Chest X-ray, AP view. Patient: 55 years old, sex F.
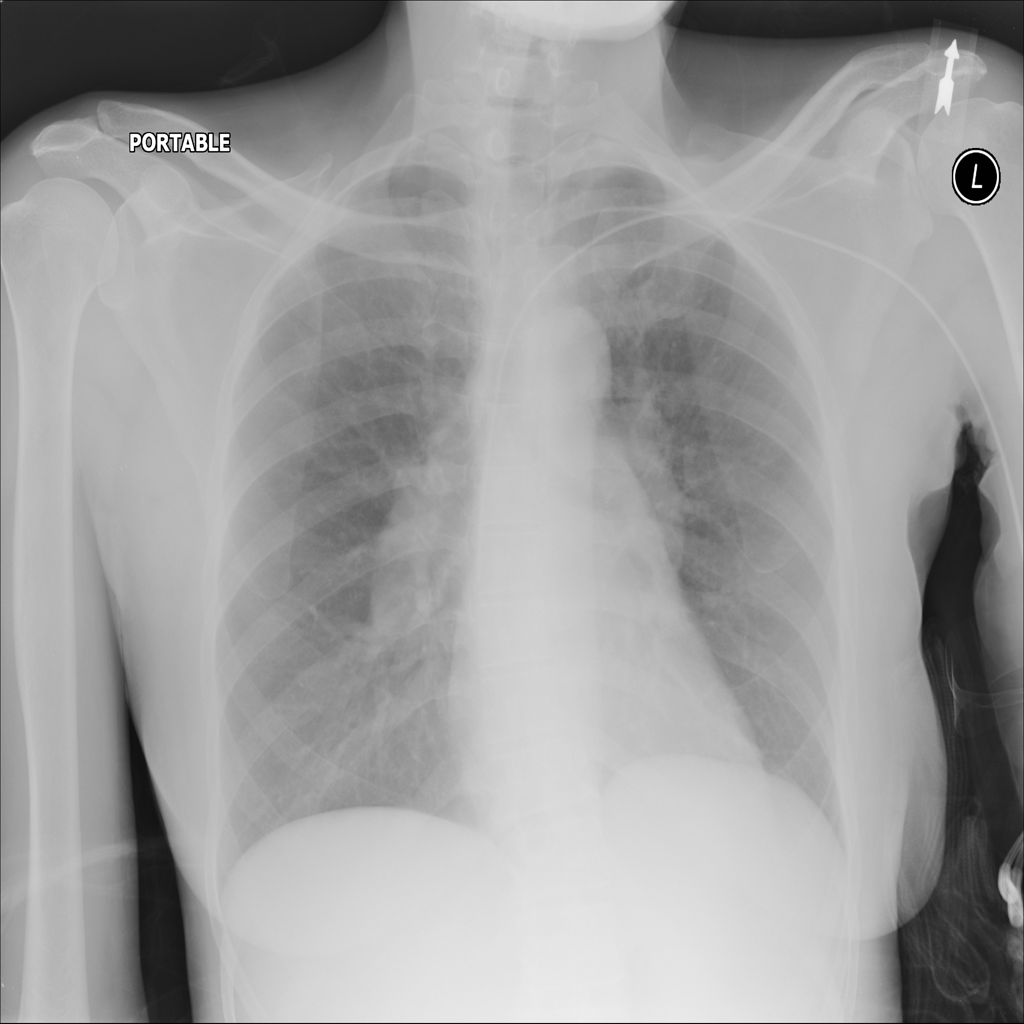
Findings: No Finding